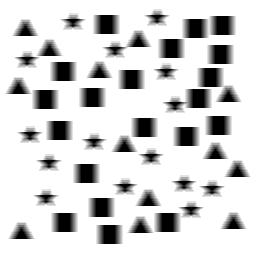
Squares: 20
Triangles: 13
Stars: 15
Total shapes: 48